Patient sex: F
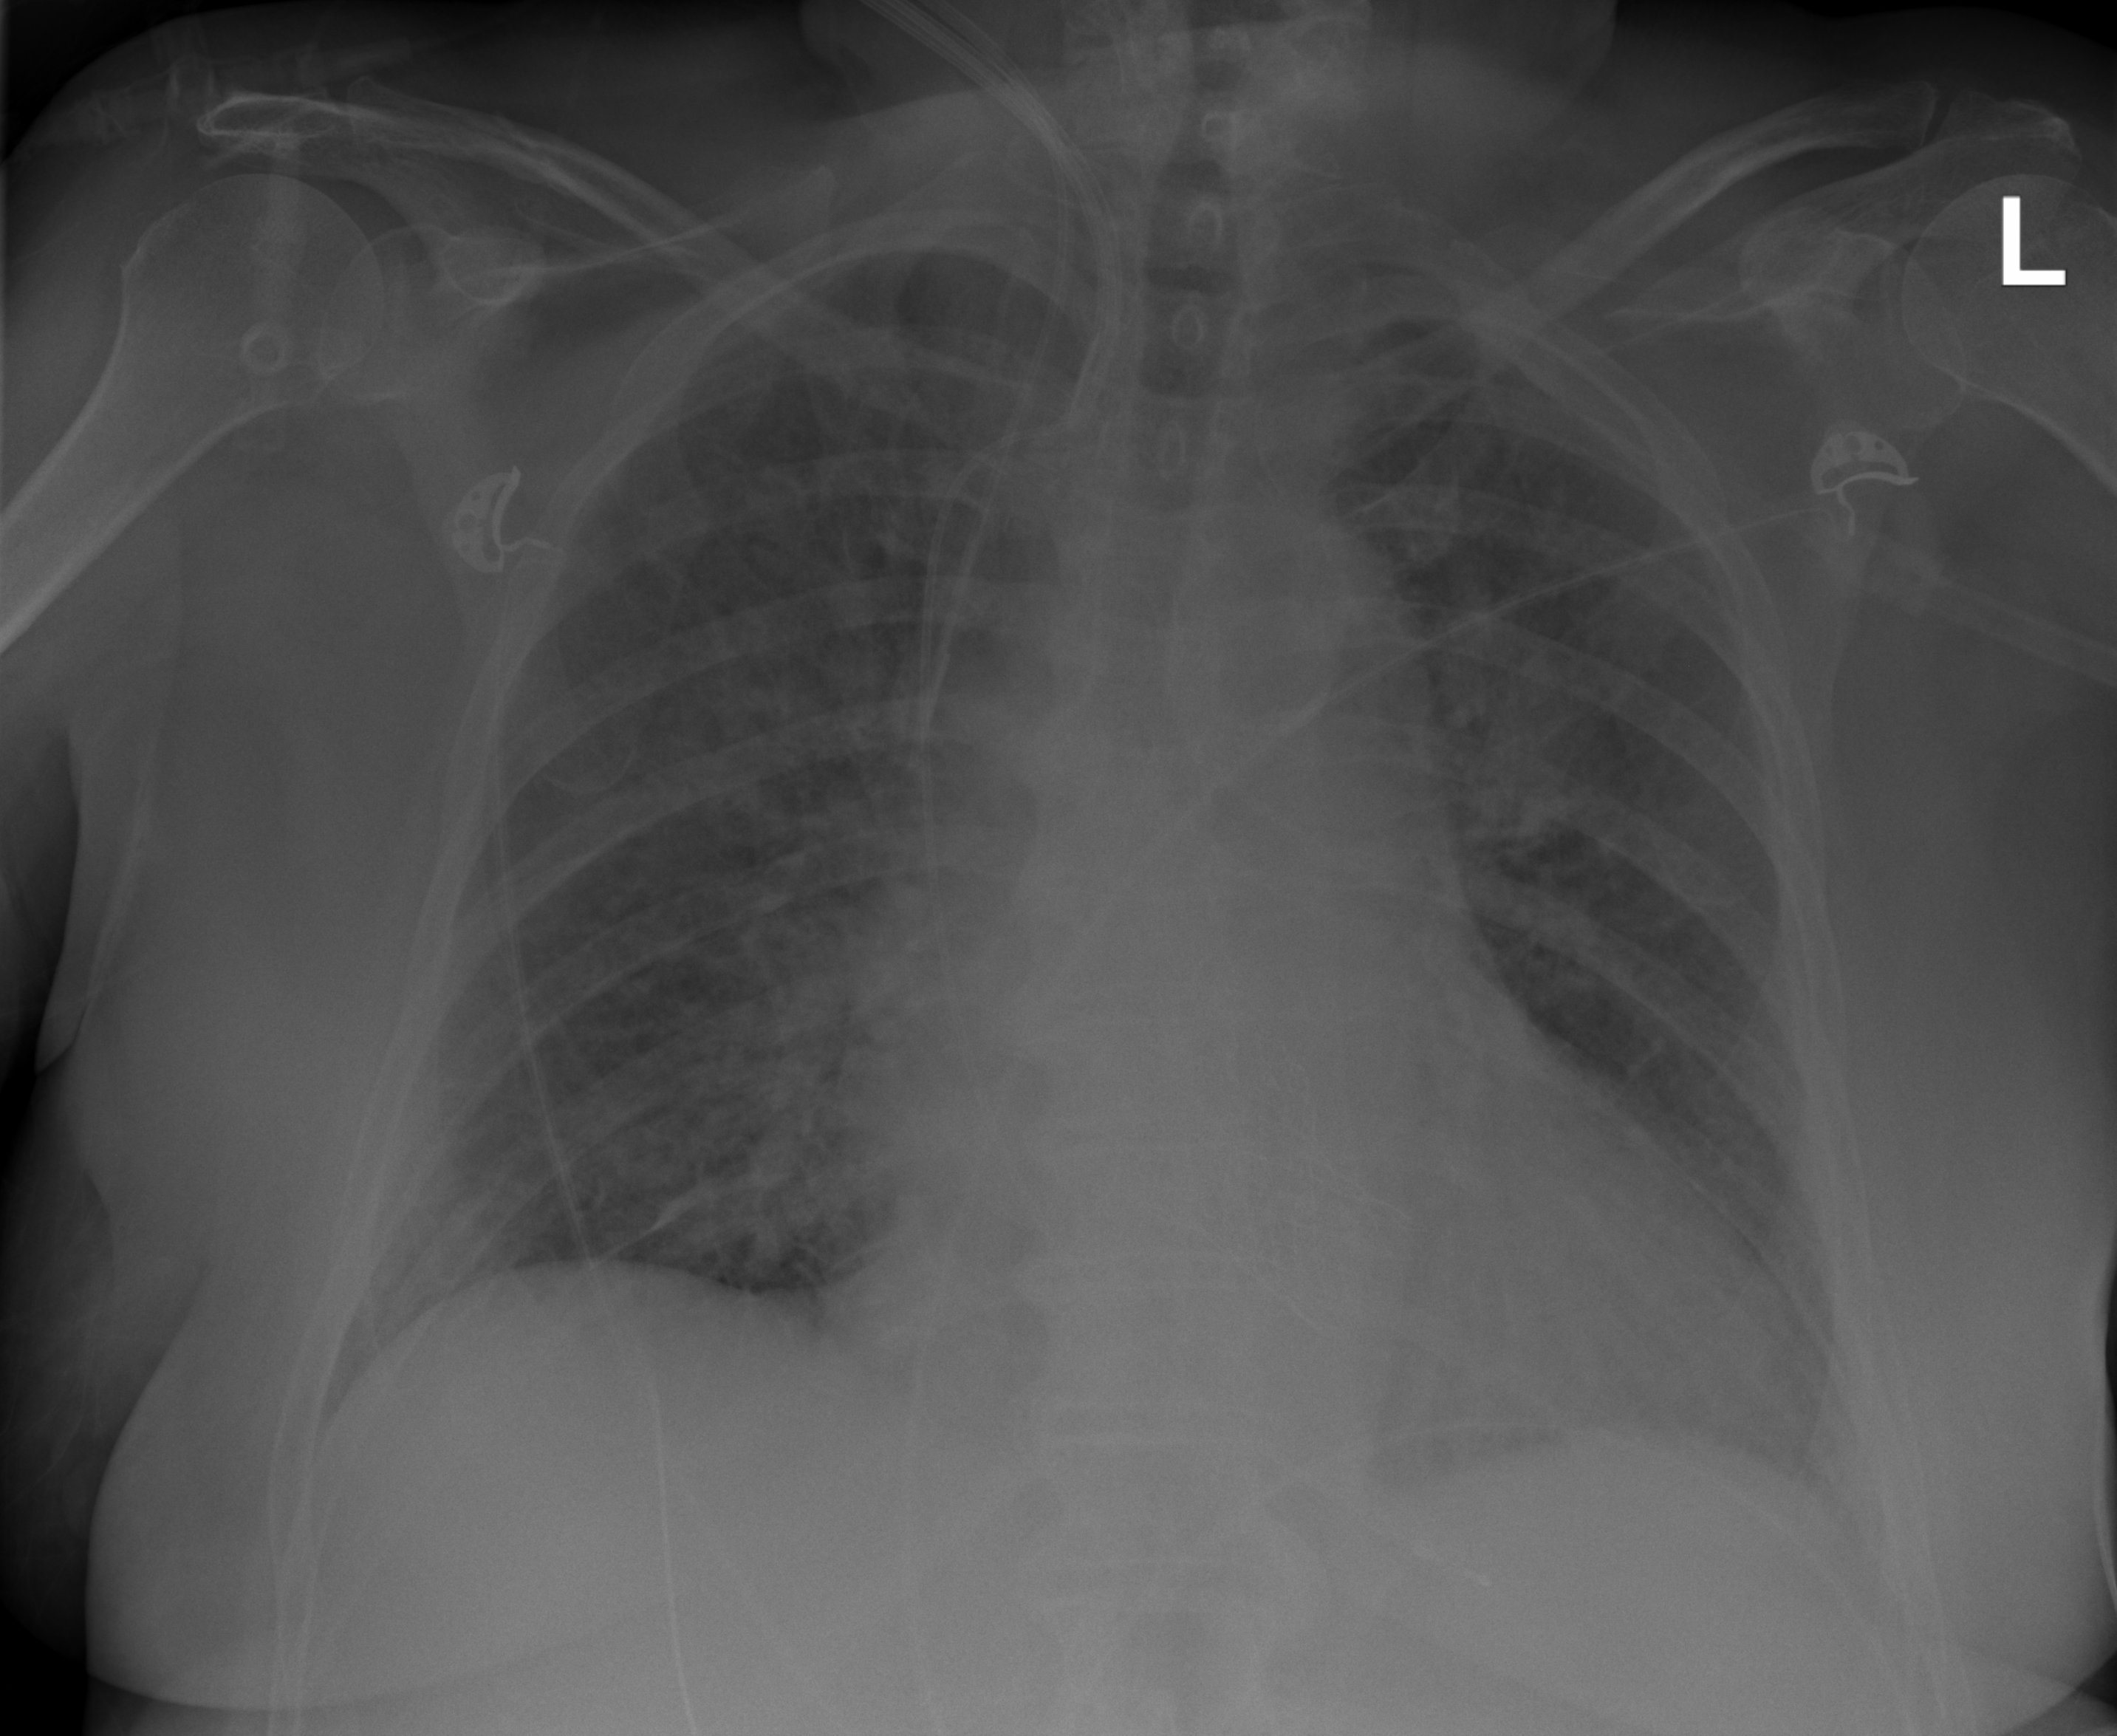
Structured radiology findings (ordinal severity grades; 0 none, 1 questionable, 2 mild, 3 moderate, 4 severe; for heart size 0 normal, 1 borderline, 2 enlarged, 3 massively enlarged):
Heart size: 2
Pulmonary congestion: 3
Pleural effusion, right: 0
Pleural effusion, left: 1
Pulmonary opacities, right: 2
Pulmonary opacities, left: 2
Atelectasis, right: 0
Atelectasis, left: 0